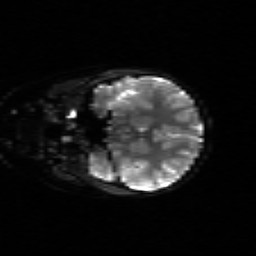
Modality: sbref
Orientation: coronal
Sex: female
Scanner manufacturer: siemens
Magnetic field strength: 3 T
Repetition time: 5 s
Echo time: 0.071 s